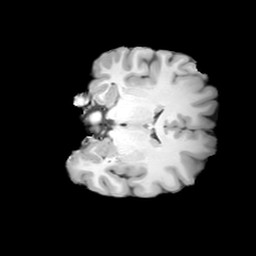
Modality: T1w
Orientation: coronal
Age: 21
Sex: female
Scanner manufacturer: siemens
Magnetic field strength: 3 T
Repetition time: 2 s
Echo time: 0.0024 s